Question: What is the value of this measurement?
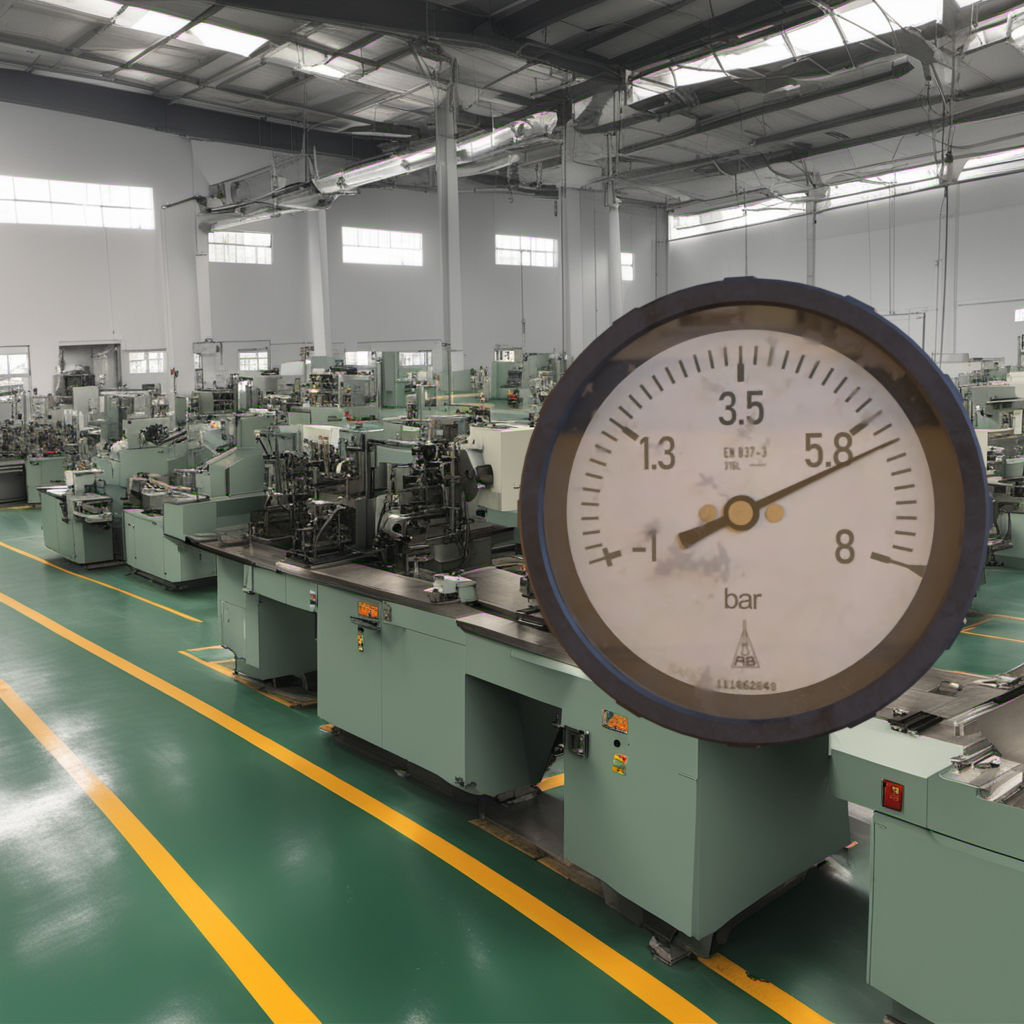
Answer: The result is 6.13
Question: What is the reading range of the measurement in the image?
Answer: The range is from -1 to 8
Question: What is the minimum and maximum reading range of the measurement in the image?
Answer: The minimum value is -1 and the maximum value is 8